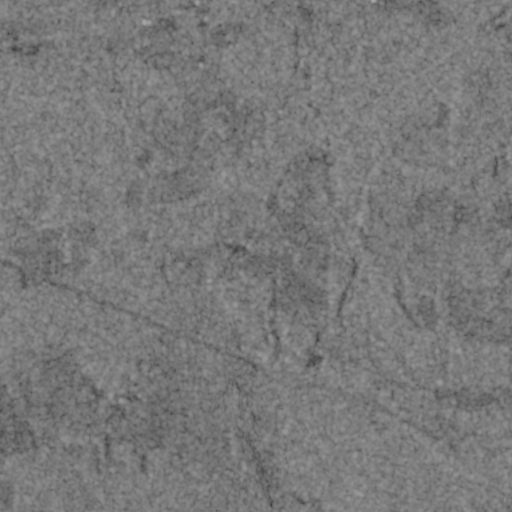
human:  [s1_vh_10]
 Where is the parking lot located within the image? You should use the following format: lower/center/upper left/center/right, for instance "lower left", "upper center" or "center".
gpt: The parking lot is located in the lower right of the image.
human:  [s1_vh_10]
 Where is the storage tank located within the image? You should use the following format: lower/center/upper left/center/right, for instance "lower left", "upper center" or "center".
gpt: The storage tank is located in the lower center of the image.
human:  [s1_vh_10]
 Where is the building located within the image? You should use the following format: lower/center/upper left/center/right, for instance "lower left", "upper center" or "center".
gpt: The building is located in the lower center of the image.
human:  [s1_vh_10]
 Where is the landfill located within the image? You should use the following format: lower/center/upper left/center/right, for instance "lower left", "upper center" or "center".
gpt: There is no landfill in the image.

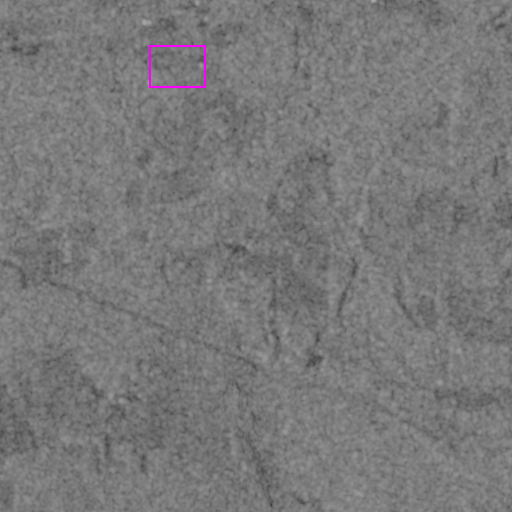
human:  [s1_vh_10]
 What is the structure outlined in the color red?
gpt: There is no red outline.
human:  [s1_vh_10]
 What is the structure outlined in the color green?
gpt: There is no structure outlined in green.